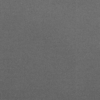
Label: dusty